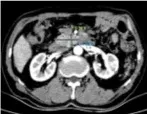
(A) CT images of primary pancreatic lesion with a size of 4.1 cm x 2 cm before treatment.
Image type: radiology (ct)